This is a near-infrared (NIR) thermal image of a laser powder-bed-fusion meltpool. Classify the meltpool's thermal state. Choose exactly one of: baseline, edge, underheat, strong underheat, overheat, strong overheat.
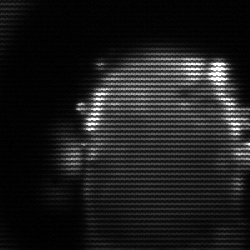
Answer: baseline